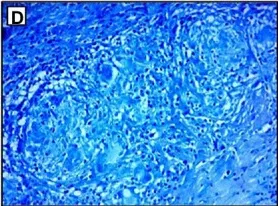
Thyroid tissue with non-necrotizing granulomas and acid-fast stain showing the absence of AFB. AFB, acid-fast bacilli.
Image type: pathology (acid_fast)